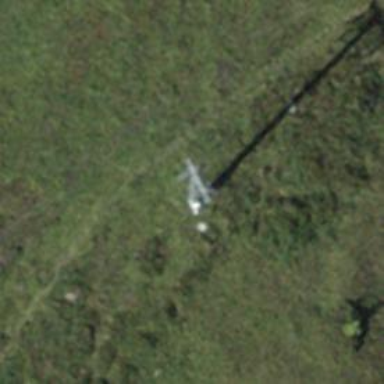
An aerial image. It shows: Pylon for aerialway.